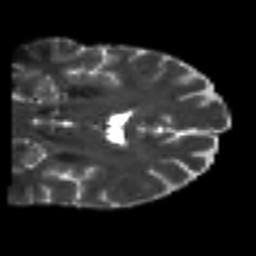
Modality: T2w
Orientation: coronal
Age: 49
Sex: female
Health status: healthy
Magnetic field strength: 3 T
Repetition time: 9 s
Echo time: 0.093 s